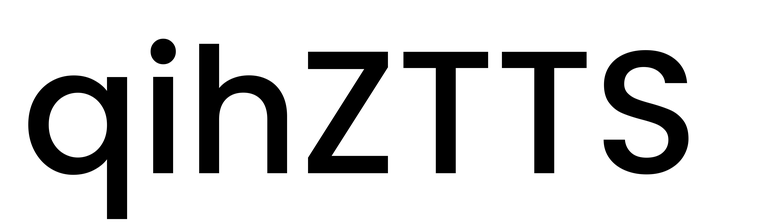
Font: Poppins-Medium